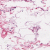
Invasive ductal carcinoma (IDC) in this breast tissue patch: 0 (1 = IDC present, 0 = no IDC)